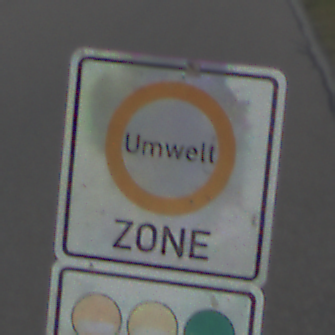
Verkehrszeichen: BeginnUmweltzone
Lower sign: FreistellungVomVerkehrsverbot1
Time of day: SunriseSunset
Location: Outdoor (Nature)
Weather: PartlyCloudy
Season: NotSpecified
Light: Natural